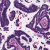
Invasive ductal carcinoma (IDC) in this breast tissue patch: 0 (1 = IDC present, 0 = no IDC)